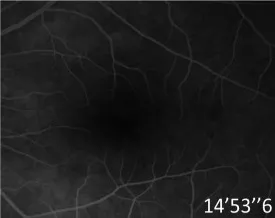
Fundus examination of both eyes at the initial consultation. The fluorescein angiograms did not reveal leakage from the parafoveal capillaries (C-F).
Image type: ophthalmic_imaging (ophthalmic_angiography)